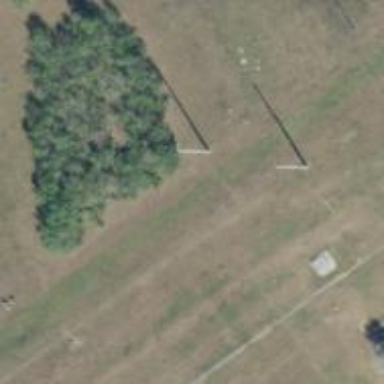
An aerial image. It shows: Power pole.